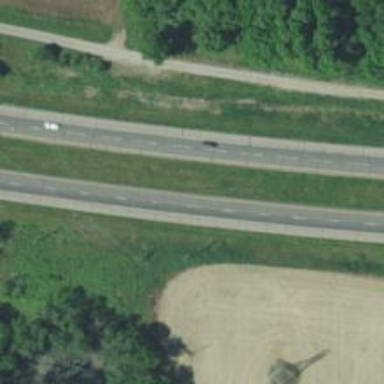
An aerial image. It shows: Trunk highway with expressway features.